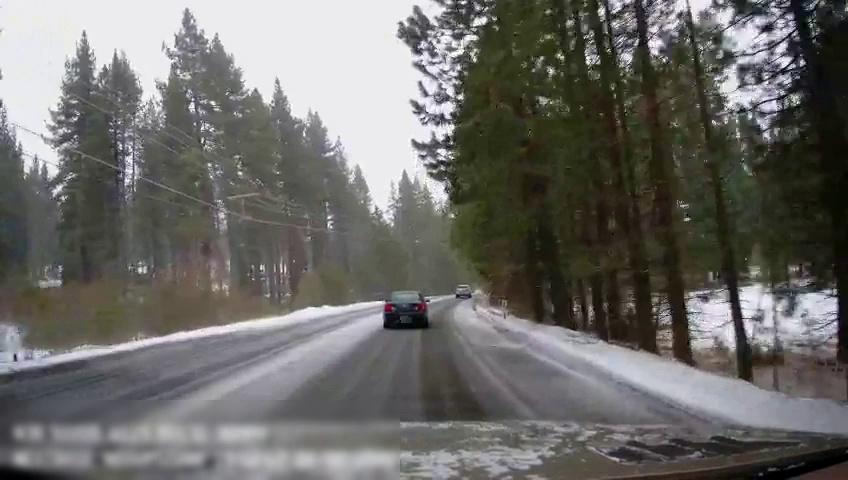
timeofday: Day
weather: Snowy
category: Drivable Space
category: Vehicles | SUV
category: Vehicles | Car
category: Lanes | Opposite Lane
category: Lanes | Current Lane